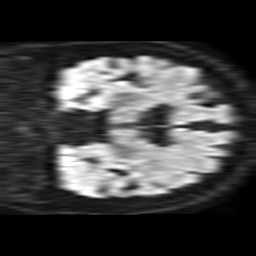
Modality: TRACE
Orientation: coronal
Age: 73
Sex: male
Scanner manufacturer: philips
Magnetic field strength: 1.5 T
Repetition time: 3.4 s
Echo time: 0.06922 s